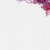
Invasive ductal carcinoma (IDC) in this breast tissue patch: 0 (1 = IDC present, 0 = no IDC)